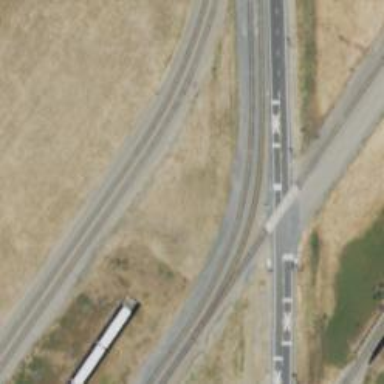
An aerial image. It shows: Railway spur service.